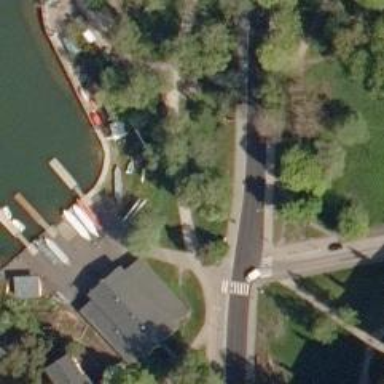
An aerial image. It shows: Asphalt cycleway.